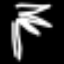
Label: palm tree